Question: Count the number of objects in the diagram.
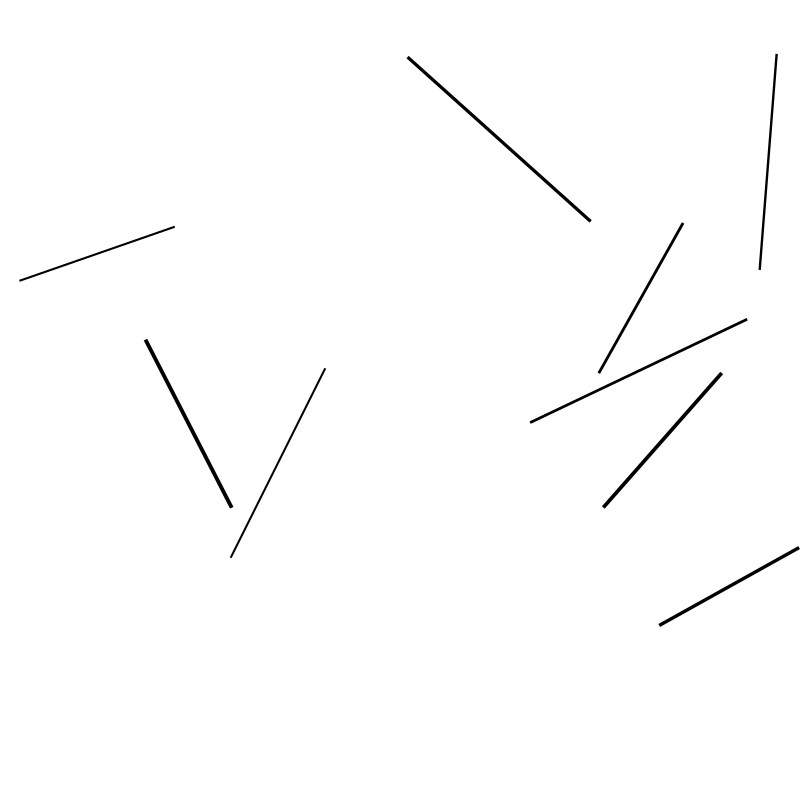
Answer: 9